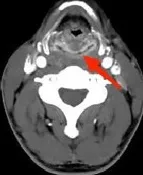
(D) Neck-enhanced CT: (axial): The mucosa of the posterior area of the cricoarytenoid joint showed annular enhancement.
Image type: radiology (ct)